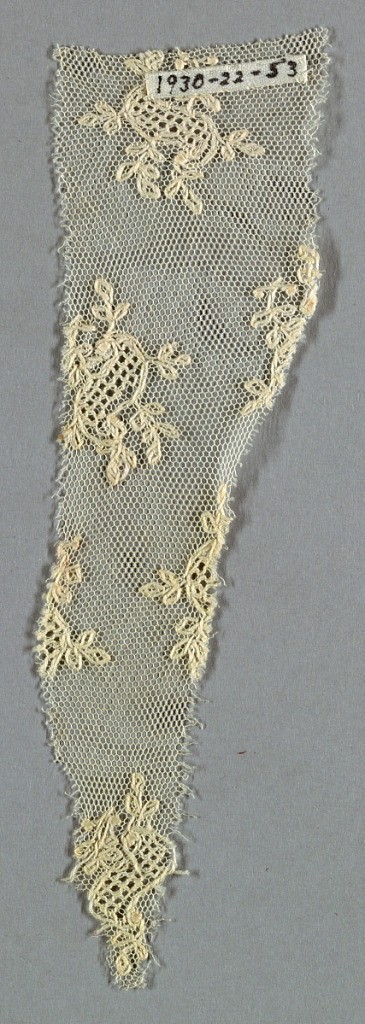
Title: Fragment
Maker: A .G. Jennings & Sons, American
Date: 1884
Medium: cotton Technique: machine made lace
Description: Running stitch pattern at intervals on net ground.